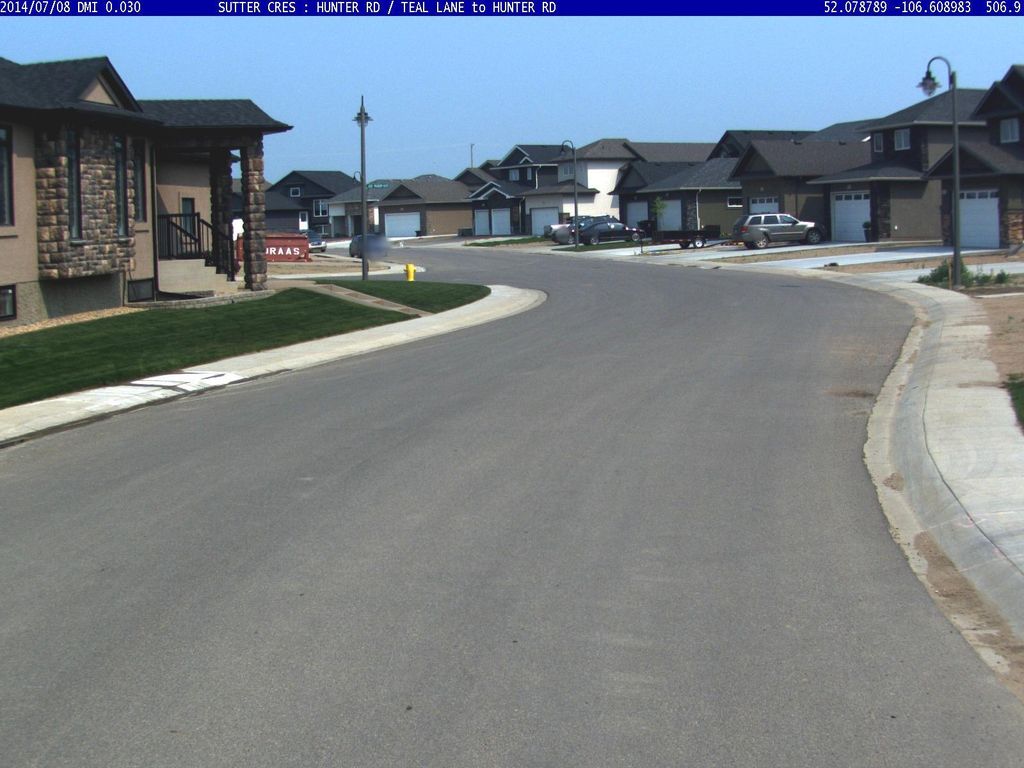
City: saskatoon